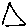
Label: triangle